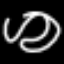
Label: squiggle